Question: I have the following data in Stata:
'''
input drug halflife hl_weight
3 2.95 0.0066
2 6.00 0.0004
5 13.60 0.0006
1 2.82 0.0331
4 8.80 0.0001
4 1.24 0.0075
2 6.25 0.1123
4 17.20 0.0002
5 14.50 0.0020
4 5.50 0.0016
5 13.30 0.0003
4 8.26 0.0201
4 16.50 0.0103
4 11.40 0.0016
4 5.90 0.0005
4 3.99 0.0100
4 2.80 0.0073
4 3.00 0.0133
4 3.17 0.0061
4 4.95 0.1404
end
'''
I am trying to create boxplots of drug halflives using the command below:
'''
graph box halflife [aweight=hl_weight], over(drug)
'''
When I include the weight option, some of the resulting box plots consist of multiple dots instead of the typical interquartile range and median:

Why does this happen and how can I fix it?
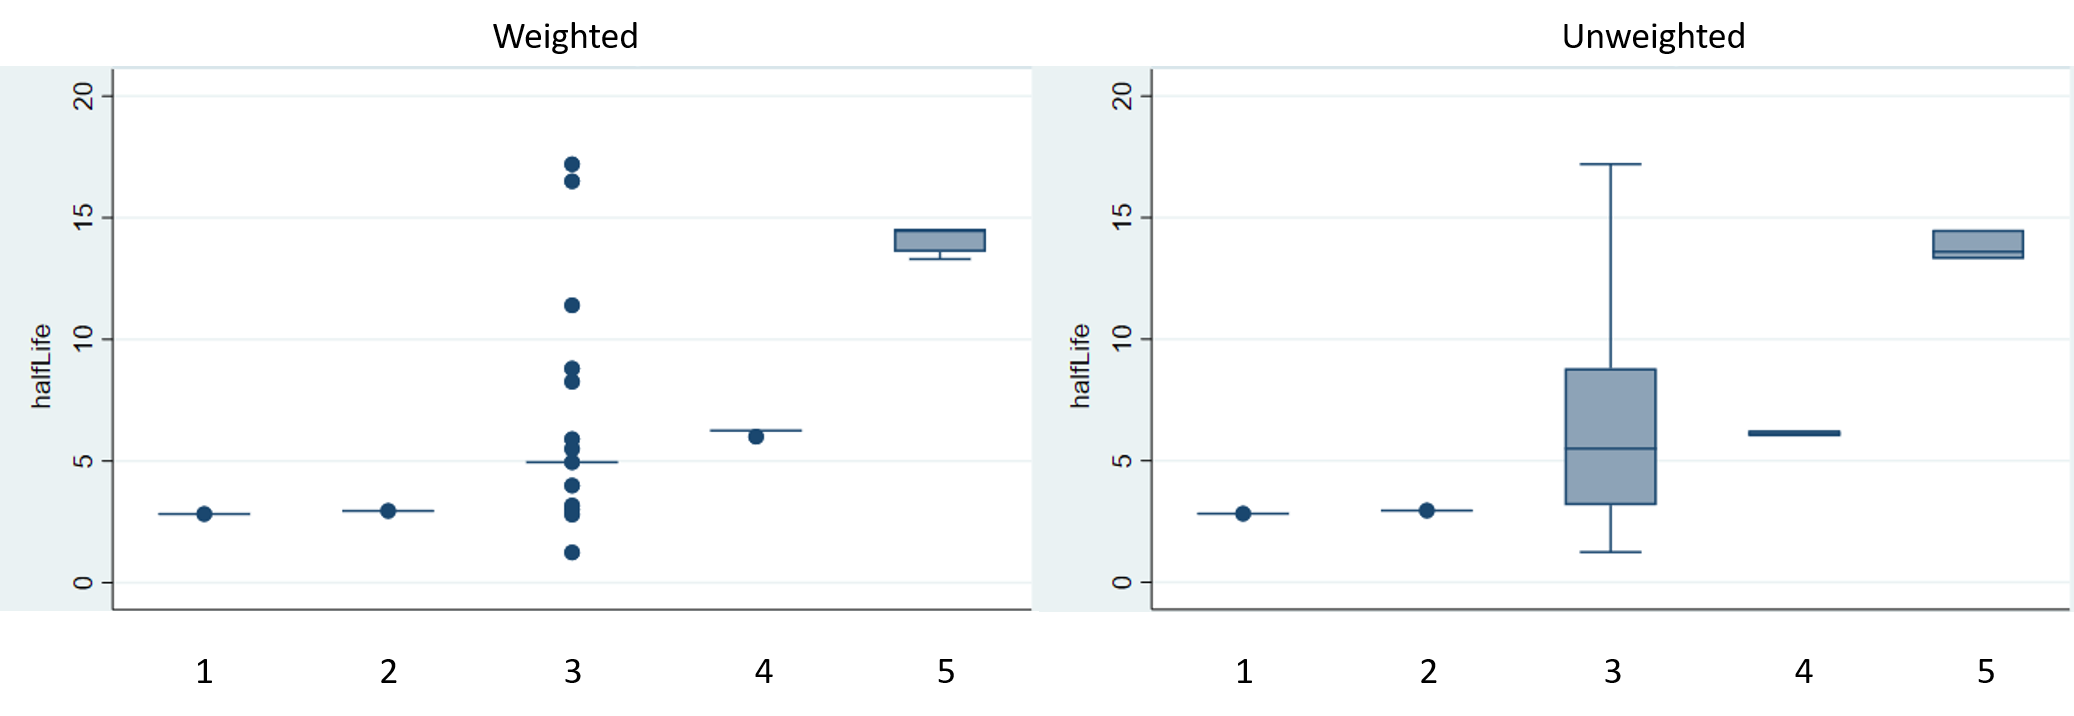
Answer: Obviously, this happens because of the weighting. The weights give more emphasis to values that are well outside the interquartile range.
I do not think there is anything to fix here. You could try to use the 'nooutsides' option of the 'graph box' command to hide the dots but i would not recommend it.